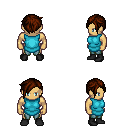
a pixel art fantasy rpg character, male body template, human, tanned skin, teal tunic, teal pants, brown pixie cut hairstyle, black shoes, four views (front, back, left, right), 2x2 character sprite sheet, small pixel art, hard edges, no anti-aliasing